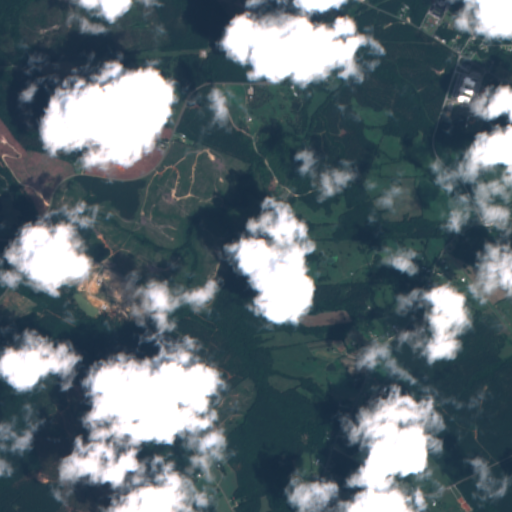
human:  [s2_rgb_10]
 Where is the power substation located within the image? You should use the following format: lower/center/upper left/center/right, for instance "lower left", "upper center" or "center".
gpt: The power substation is located in the upper center of the image.
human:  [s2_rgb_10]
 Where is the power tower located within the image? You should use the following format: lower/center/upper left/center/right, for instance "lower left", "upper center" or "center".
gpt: The power tower is located in the upper left of the image.
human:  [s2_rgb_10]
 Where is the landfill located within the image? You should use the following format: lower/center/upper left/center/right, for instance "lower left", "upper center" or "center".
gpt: There is no landfill in the image.